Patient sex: M
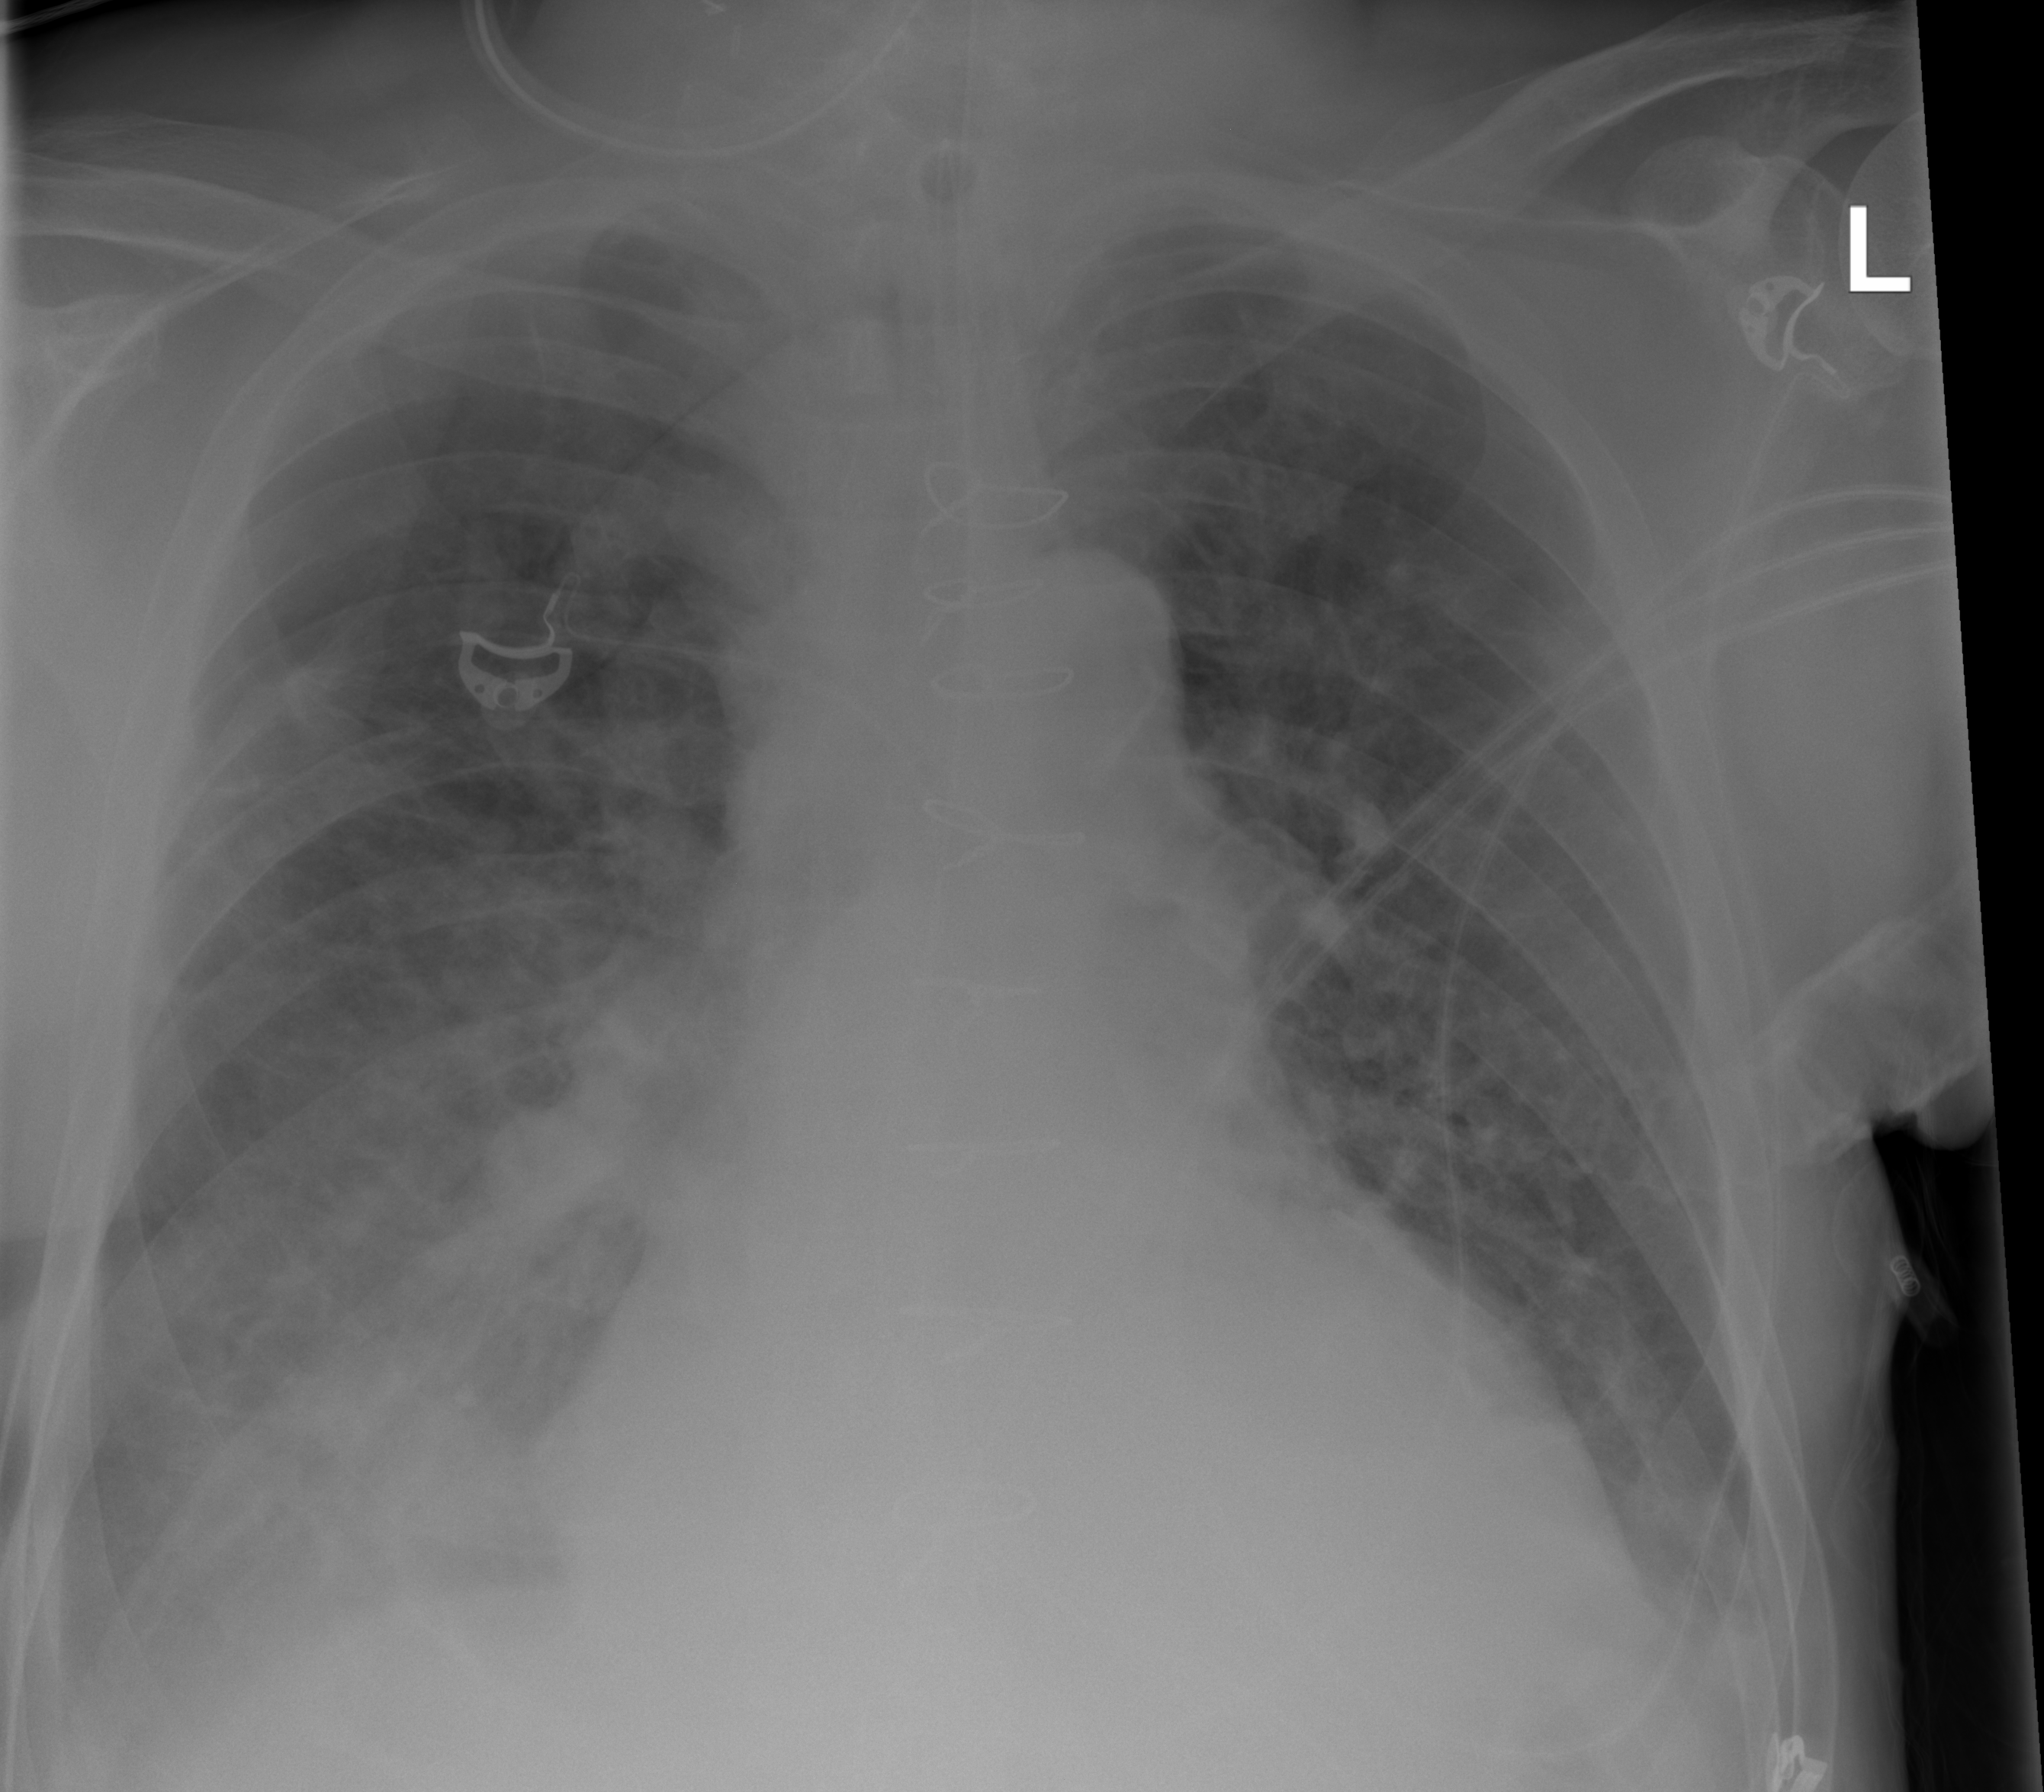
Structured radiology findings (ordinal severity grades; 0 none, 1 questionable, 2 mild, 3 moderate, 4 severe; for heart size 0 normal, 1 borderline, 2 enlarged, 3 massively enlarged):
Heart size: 2
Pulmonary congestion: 2
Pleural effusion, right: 3
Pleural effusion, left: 2
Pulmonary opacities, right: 2
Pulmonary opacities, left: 2
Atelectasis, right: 2
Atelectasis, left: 2